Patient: sex M, age 78
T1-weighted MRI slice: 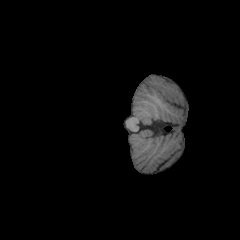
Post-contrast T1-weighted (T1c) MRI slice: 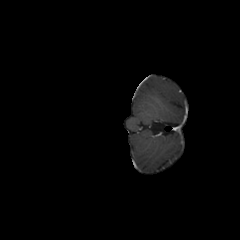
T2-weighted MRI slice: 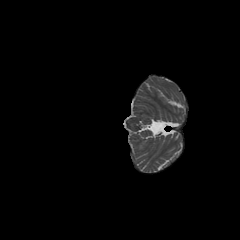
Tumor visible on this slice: no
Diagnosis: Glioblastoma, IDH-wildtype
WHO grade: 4